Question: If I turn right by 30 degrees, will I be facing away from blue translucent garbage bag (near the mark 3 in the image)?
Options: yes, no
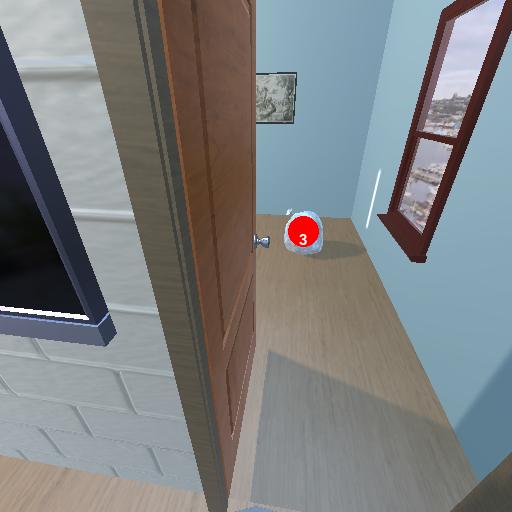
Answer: yes